Interaction volume radius: 10 \u00c5
Interaction volume height: 10 \u00c5
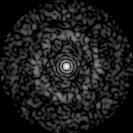
Disorder parameter: 0.79